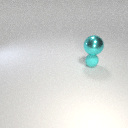
small cyan rubber sphere below large cyan metal sphere